Pattern: SuperPixel
Description: SuperPixel are the random result of perceptual grouping (image oversegmentation) of pixels in an image.
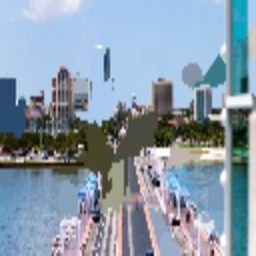
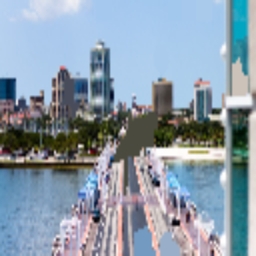
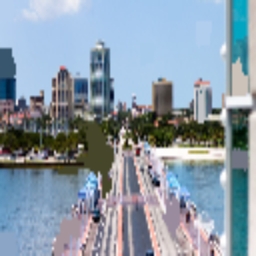
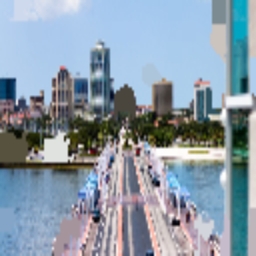